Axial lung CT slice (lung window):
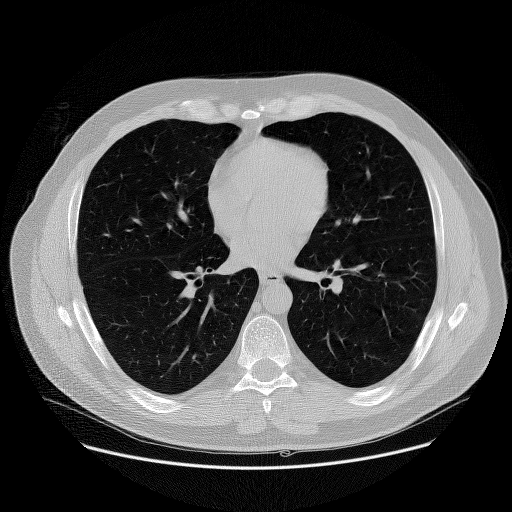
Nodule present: no